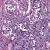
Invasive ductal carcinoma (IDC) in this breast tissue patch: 1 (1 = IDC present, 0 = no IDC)